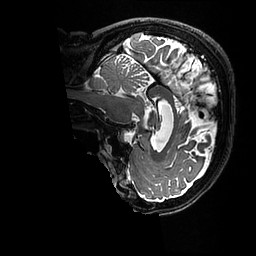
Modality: T2w
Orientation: sagittal
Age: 63
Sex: female
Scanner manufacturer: ge
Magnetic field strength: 3 T
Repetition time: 3.202 s
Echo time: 0.06125 s